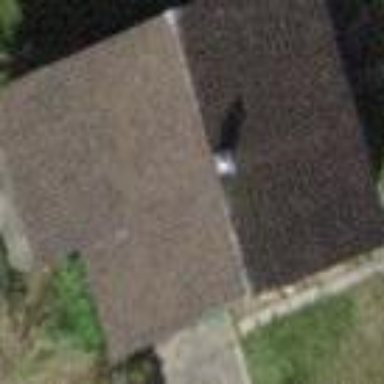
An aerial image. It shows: Simple house.